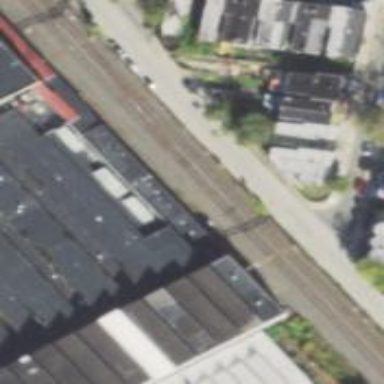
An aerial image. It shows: Railway crossover.